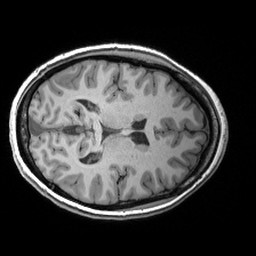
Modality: T1w
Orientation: axial
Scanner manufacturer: siemens
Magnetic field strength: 3 T
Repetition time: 2.53 s
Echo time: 0.00299 s